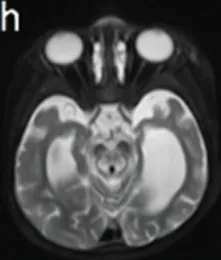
Brain magnetic resonance imaging (MRI). Sagittal T2-weighted imaging at age 2 years
and 9 months : note the bilateral and symmetrical high-intensity signal of
the substantia nigra of the cerebellar peduncle, mesencephalic segment,
posterior region of the bridge, superior cerebellar peduncle and medulla
oblongata.
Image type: radiology (mri)